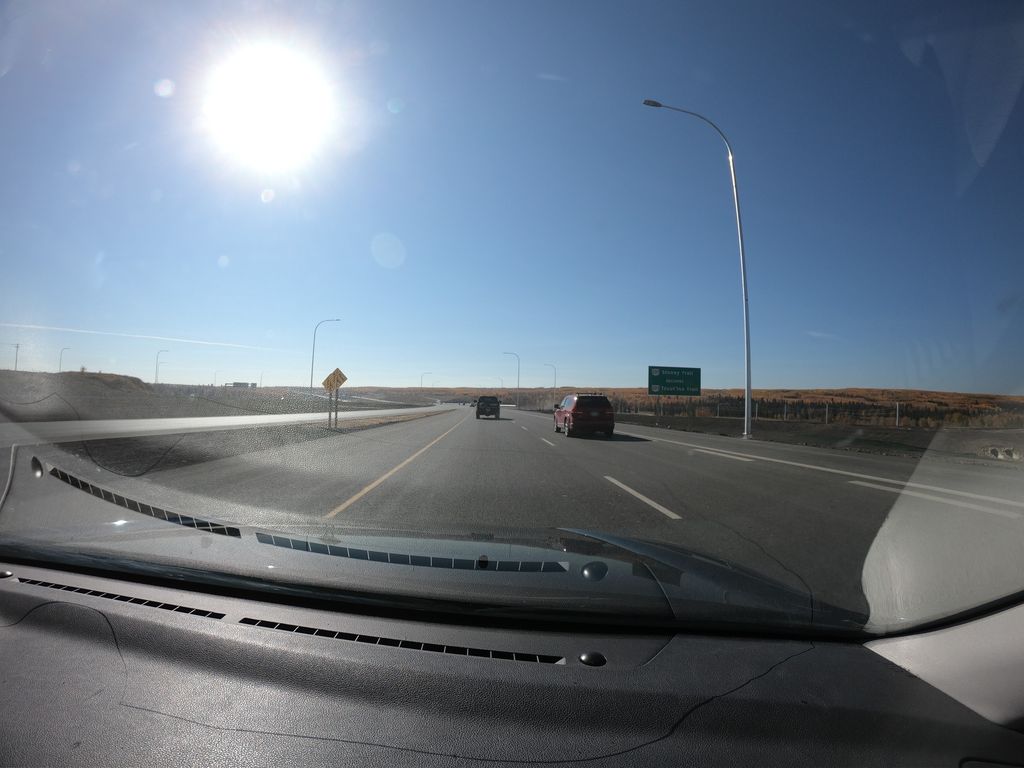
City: calgary